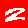
Digit: 2